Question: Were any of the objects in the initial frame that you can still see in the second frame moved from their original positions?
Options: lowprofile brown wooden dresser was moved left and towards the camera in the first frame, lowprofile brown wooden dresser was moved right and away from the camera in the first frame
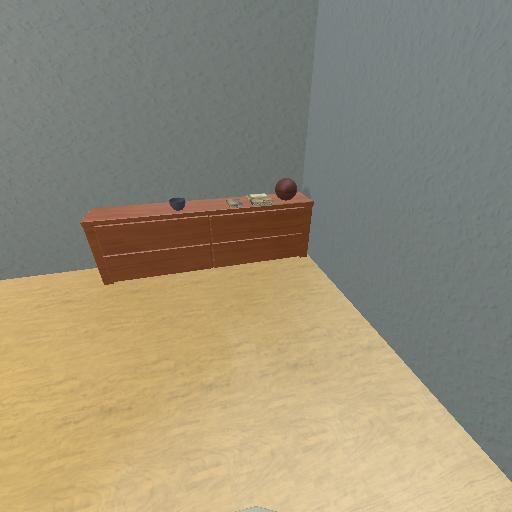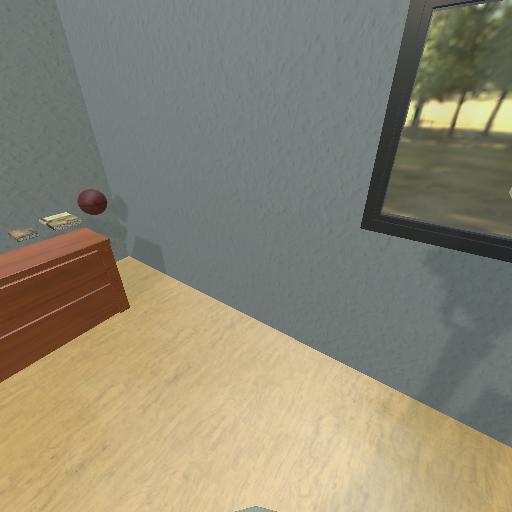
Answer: lowprofile brown wooden dresser was moved left and towards the camera in the first frame